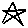
Label: star